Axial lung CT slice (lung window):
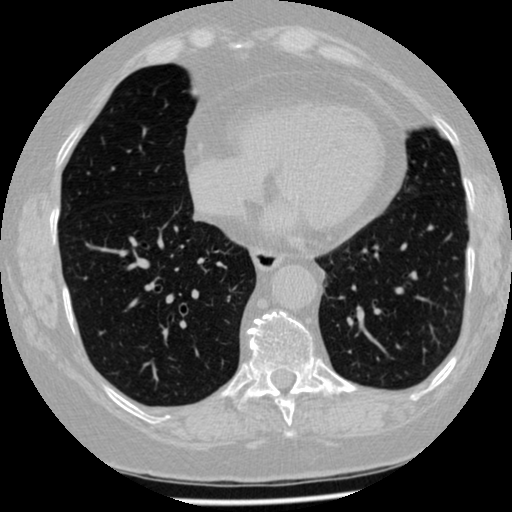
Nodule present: no